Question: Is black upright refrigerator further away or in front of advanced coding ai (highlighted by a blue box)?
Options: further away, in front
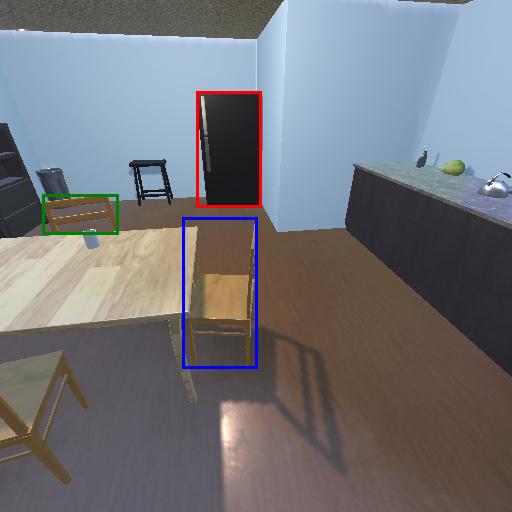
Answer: further away